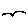
Label: bird